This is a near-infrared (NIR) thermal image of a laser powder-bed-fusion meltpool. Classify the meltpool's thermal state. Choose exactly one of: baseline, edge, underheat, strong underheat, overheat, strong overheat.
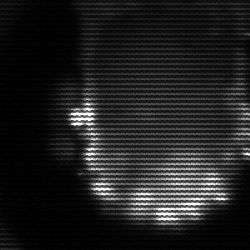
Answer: baseline